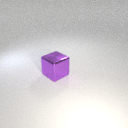
large purple metal cube